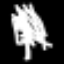
Label: diamond